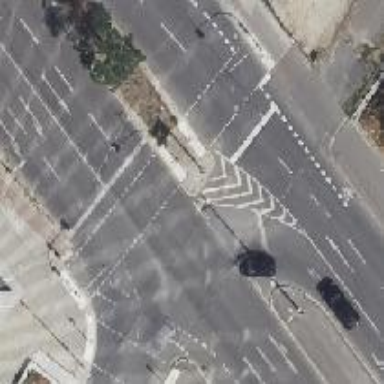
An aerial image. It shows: Crossing with traffic signals.